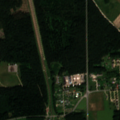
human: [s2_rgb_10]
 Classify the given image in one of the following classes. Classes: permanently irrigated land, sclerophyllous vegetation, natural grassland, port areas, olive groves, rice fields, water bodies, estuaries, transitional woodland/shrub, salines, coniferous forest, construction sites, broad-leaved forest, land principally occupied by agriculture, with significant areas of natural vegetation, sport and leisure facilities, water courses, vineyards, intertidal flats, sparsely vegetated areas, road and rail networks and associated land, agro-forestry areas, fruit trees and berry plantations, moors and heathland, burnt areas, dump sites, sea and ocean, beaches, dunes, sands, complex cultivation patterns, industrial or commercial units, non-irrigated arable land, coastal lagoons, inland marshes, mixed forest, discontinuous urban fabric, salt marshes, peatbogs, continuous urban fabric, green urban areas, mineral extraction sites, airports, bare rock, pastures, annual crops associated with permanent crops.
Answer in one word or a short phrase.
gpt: non-irrigated arable land, complex cultivation patterns, coniferous forest, mixed forest, transitional woodland/shrub